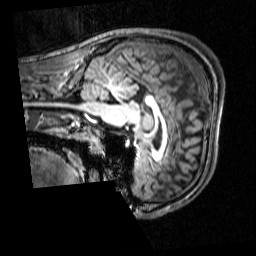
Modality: T1w
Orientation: sagittal